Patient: sex M, age 45
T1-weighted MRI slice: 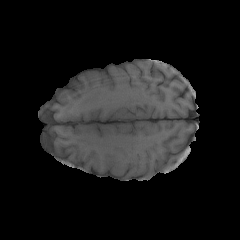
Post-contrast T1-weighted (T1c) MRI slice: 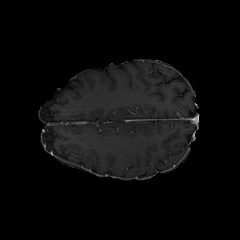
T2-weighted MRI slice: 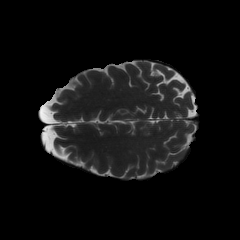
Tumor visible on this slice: no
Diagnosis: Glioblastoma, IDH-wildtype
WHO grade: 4